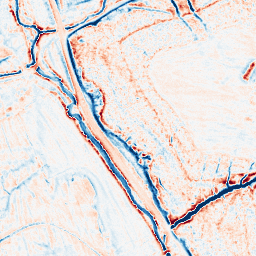
Category: edge_preserving
Decomposition family: anisotropic_diffusion
Decomposition parameters: iterations: 20
kappa: 100
gamma: 0.15
Upsampling method: bspline
Upsampling parameters: scale: 2
Upsampling scale: 2